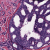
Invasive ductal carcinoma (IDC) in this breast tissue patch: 1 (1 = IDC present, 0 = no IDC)